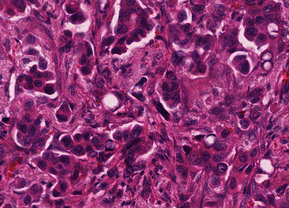
Tumor epithelial tissue: yes
Tumor-associated stroma tissue: yes
Normal tissue: no